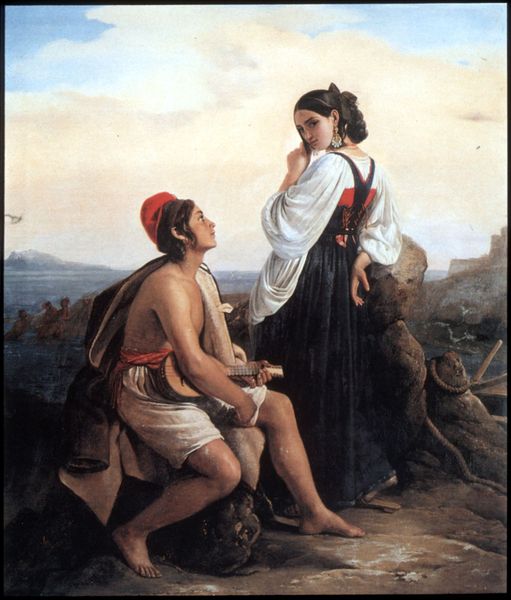
Titel: Idylle von Ischia
Künstler: Léopold Louis Robert
Institution: La Chaux-de-Fonds, Musée des Beaux-Arts
Schlagwörter: berg, himmel, mann, meer, nackt, wasser, wolken, mädchen, ufer, frau, frisur, hut, kleid, ohrring, hund, wolke, rock, schleife, hose, kappe, bluse, stein, steine, instrument, horizont, mantel, paar, gesang, gitarre, schürze, spanien, strand, liebe, fischer, promenade, dick, knabe, spanisch, seil, tracht, laute, ukulele